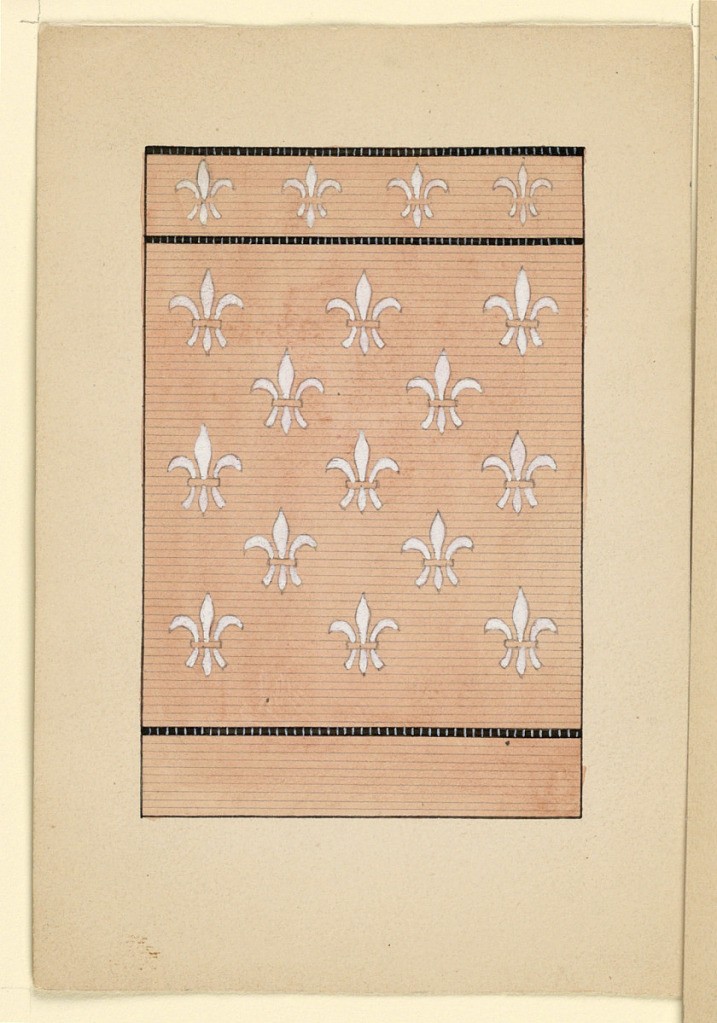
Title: Design for Mosaic Floor
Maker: Frederick Krieg, American, b. Germany 1852–1932
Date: ca. 1900
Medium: Brush and pink, white, and black wash, pen and black ink, graphite on white wove paper
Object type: Drawing
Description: White fluer-de-lys pattern on salmon-colored ground.